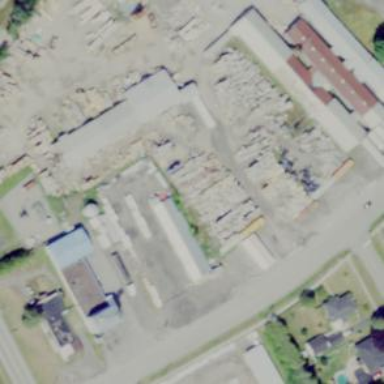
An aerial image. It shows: Commercial building.